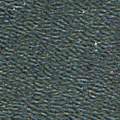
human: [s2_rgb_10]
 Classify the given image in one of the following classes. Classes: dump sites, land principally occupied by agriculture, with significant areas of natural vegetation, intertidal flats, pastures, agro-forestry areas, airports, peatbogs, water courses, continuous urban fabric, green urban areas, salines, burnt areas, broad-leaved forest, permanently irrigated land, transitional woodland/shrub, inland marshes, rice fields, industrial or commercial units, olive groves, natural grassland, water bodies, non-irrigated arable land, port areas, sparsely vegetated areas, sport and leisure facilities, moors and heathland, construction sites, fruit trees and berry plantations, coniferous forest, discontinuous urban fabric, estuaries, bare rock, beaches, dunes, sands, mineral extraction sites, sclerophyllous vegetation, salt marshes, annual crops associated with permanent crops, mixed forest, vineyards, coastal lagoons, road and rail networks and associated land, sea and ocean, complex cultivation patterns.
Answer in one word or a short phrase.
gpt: sea and ocean